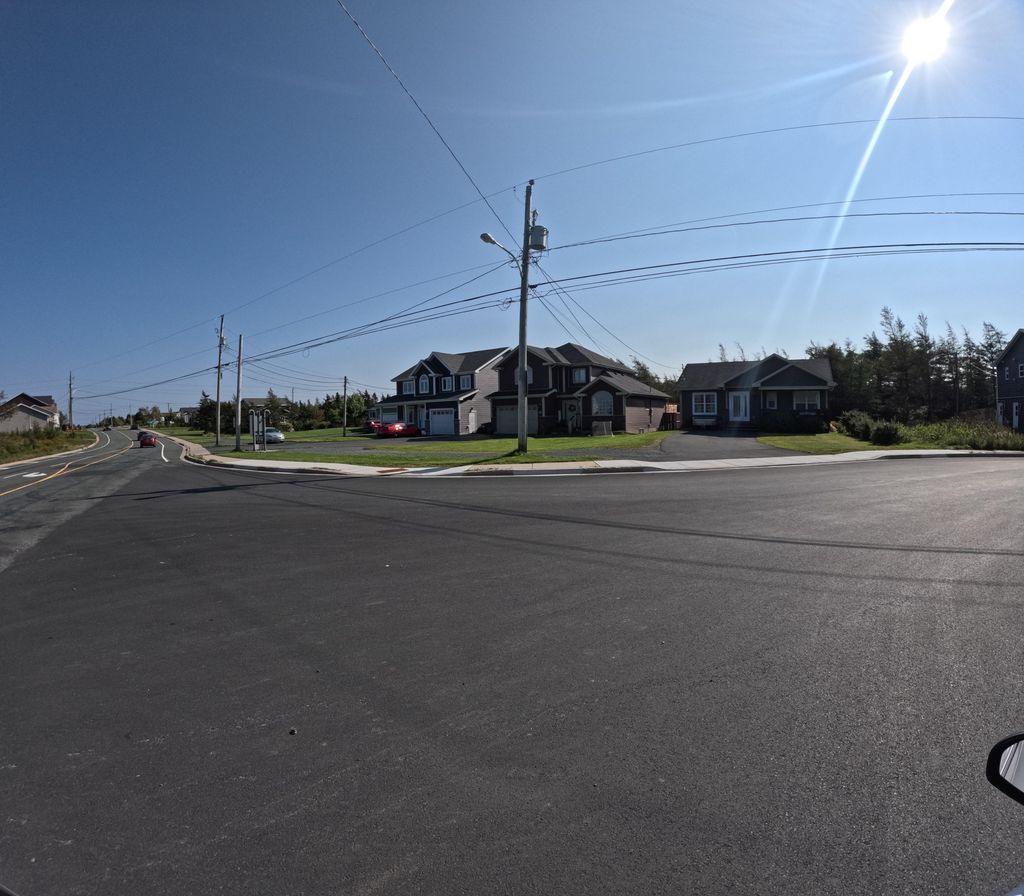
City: st_johns